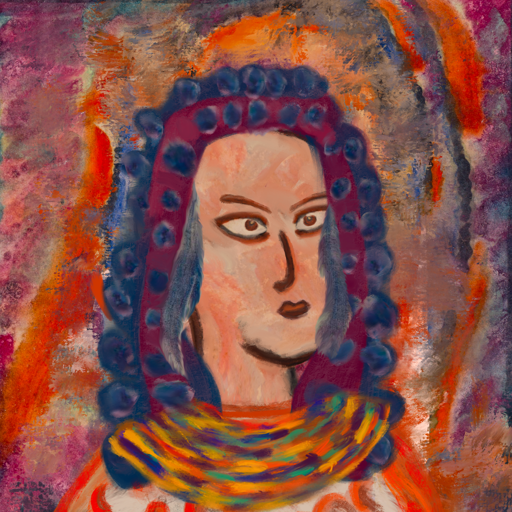
Background: Experience, Head And Neck Side: Roy_Bahadur, Face Side: Roy_Bahadur, Bust: Rupkatha, Hair Side: Hill_Girl, Head Accessory: Blank, Second Necklace: An_Impression_2, Necklace: Blank, Baby: Blank